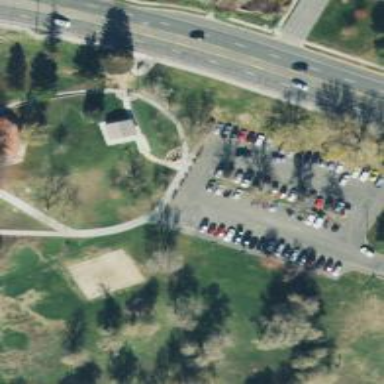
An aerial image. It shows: Disc golf basket.